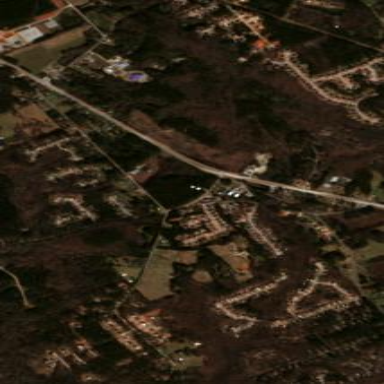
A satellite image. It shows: Residential area consisting of single-family homes.